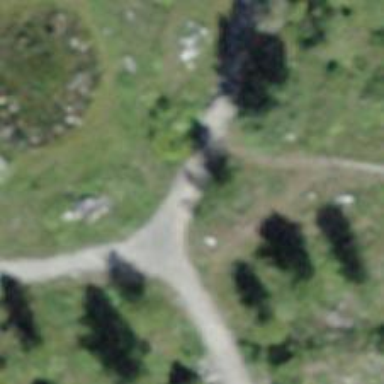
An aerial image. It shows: Unpaved footway.